Field crop: maize
Growth stage: 1
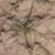
Species: salsola